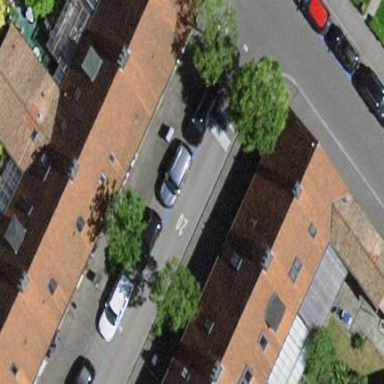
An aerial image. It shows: Terrace building.